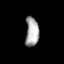
Tissue: lung
Cell type: Epithelial cells
Senescence score: 0.1779
Nuclear area (px): 388
Mean DAPI intensity: 166.052